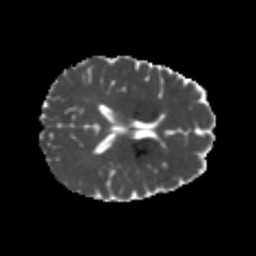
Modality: MD
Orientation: axial
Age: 21
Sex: female
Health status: healthy
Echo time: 0.074 s